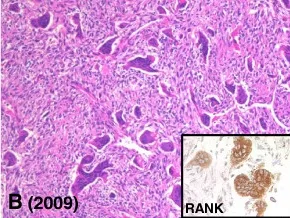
Histopathology of the pre- and post-treatment tumor tissue specimen. (B) Abundant lesional giant cells with numerous nuclei and mononuclear cells in the background (H&E stain; original magnification 100x). Inset shows immunohistochemical expression of RANK (dilution 1:400; R&D Systems, Abingdon, United Kingdom) by the osteoclastic giant cells.
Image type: pathology (h&e)